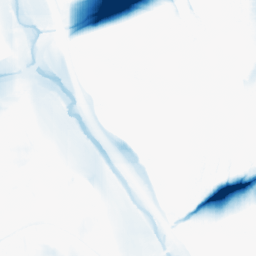
Category: morphological
Decomposition family: morphological_square
Decomposition parameters: operation: closing
size: 50
Upsampling method: regularized
Upsampling parameters: scale: 2
lambda_reg: 0.01
Upsampling scale: 2